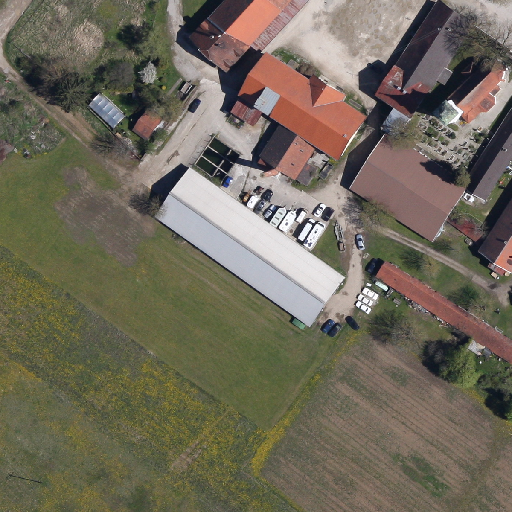
Referring expression: vehicle